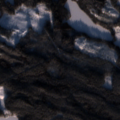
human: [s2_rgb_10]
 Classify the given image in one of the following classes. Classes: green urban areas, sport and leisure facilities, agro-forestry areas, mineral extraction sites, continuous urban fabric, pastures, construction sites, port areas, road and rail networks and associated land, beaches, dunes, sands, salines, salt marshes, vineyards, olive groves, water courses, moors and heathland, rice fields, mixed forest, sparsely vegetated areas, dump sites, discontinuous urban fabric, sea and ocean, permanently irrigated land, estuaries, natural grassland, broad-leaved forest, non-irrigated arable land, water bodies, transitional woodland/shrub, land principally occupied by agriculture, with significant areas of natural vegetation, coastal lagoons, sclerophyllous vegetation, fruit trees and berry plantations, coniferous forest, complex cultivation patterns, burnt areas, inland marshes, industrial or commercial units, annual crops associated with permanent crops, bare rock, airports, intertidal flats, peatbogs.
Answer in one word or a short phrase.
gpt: coniferous forest, mixed forest, water bodies